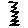
Label: zigzag